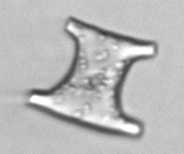
Label: Eucampia